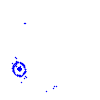
Particle: electron